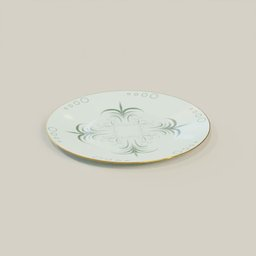
Label: tools